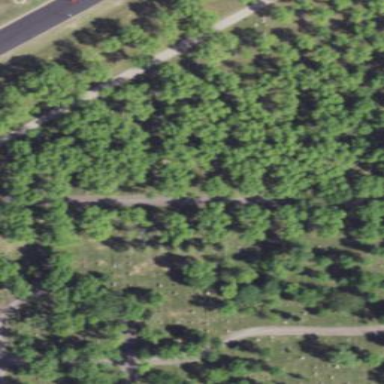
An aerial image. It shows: Grave yard.